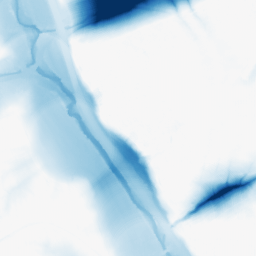
Category: morphological
Decomposition family: morphological
Decomposition parameters: operation: closing
size: 50
Upsampling method: fft_zeropad
Upsampling parameters: scale: 4
Upsampling scale: 4